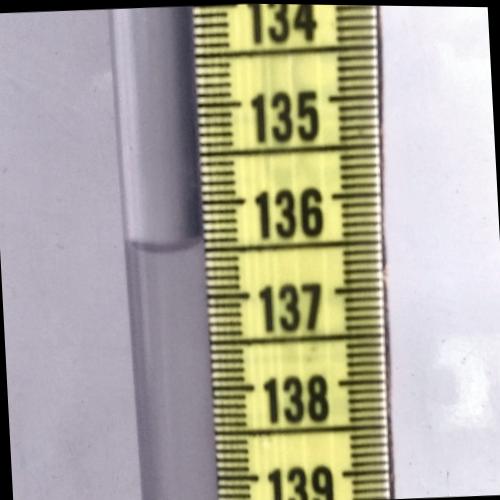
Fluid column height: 136.4 cm